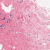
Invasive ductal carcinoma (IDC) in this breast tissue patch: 0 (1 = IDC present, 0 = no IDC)